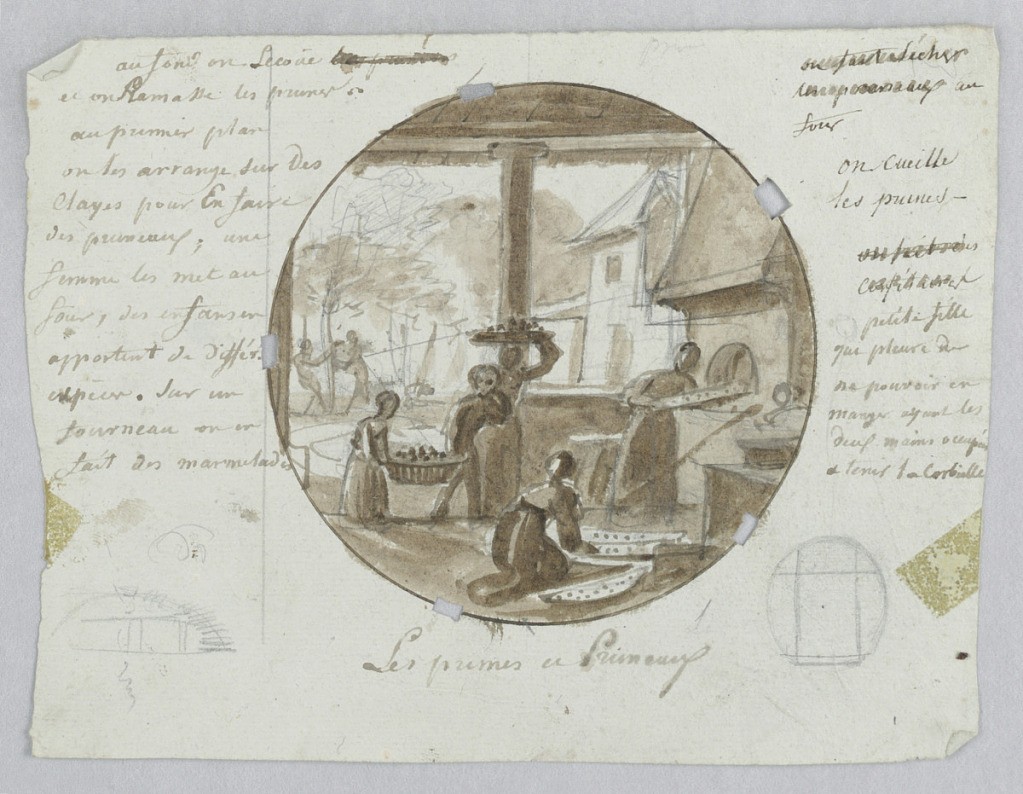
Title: Design for a Painted Porcelain Plate, Les Prunes et Pruneaux (Plums and Prunes) for the Service des Objets de Dessert (Dessert Service)
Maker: Jean Charles Develly, French, 1783 - 1849
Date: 1824
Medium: Pen and brown ink, brush and brown wash, graphite on cream laid paper; circular border in pen and brown ink
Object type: Drawing
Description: Design for a painted porcelain plate, rondel. Under a roofed outdoor kitchen, three female figures prepare fruit for baking. One woman is placing a tray of plums in a large oven, right middleground.  Another kneeling woman, center foreground, arranges trays for the oven. Two children, left middleground, carry a large basket of plums; behind them, a third woman balances a tray of fruit on her head.  In the left background, a partial view of children collecting plums under a tree, and a house. In the lower left margin, a semi-circular sketch of an oven [?]; in lower right margin, a circle with four lines forming an approximate square in the middle.